Field crop: tomato
Growth stage: 1
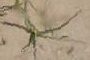
Species: cyperus